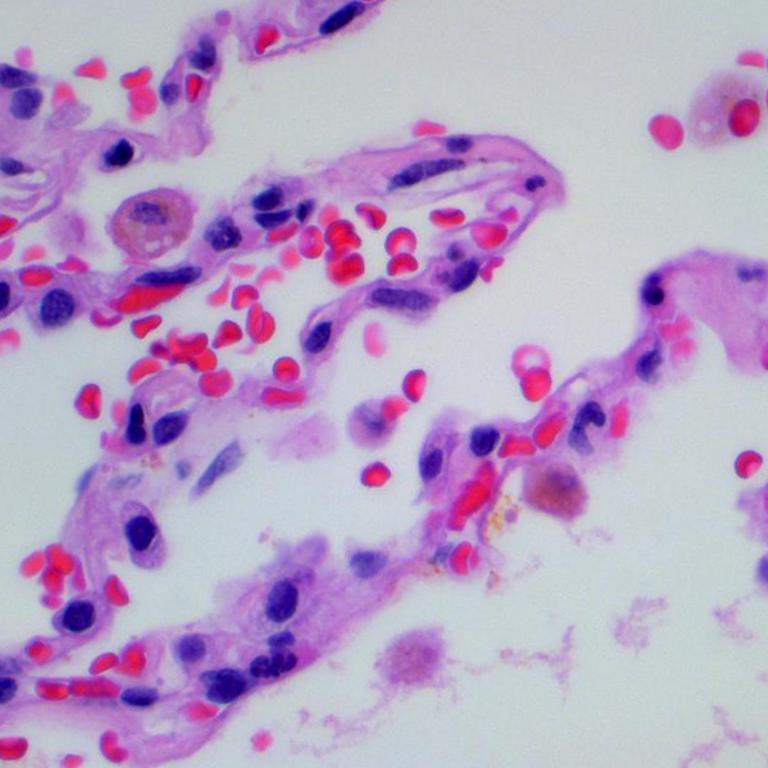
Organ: lung
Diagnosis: benign